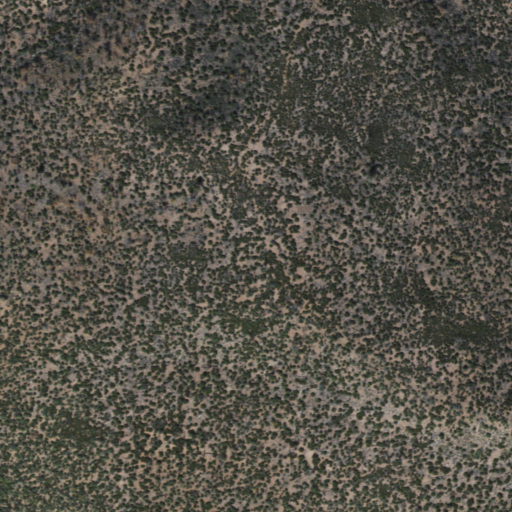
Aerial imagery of mountain in Arizona named Red Top Mountain containing only shrub